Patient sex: F
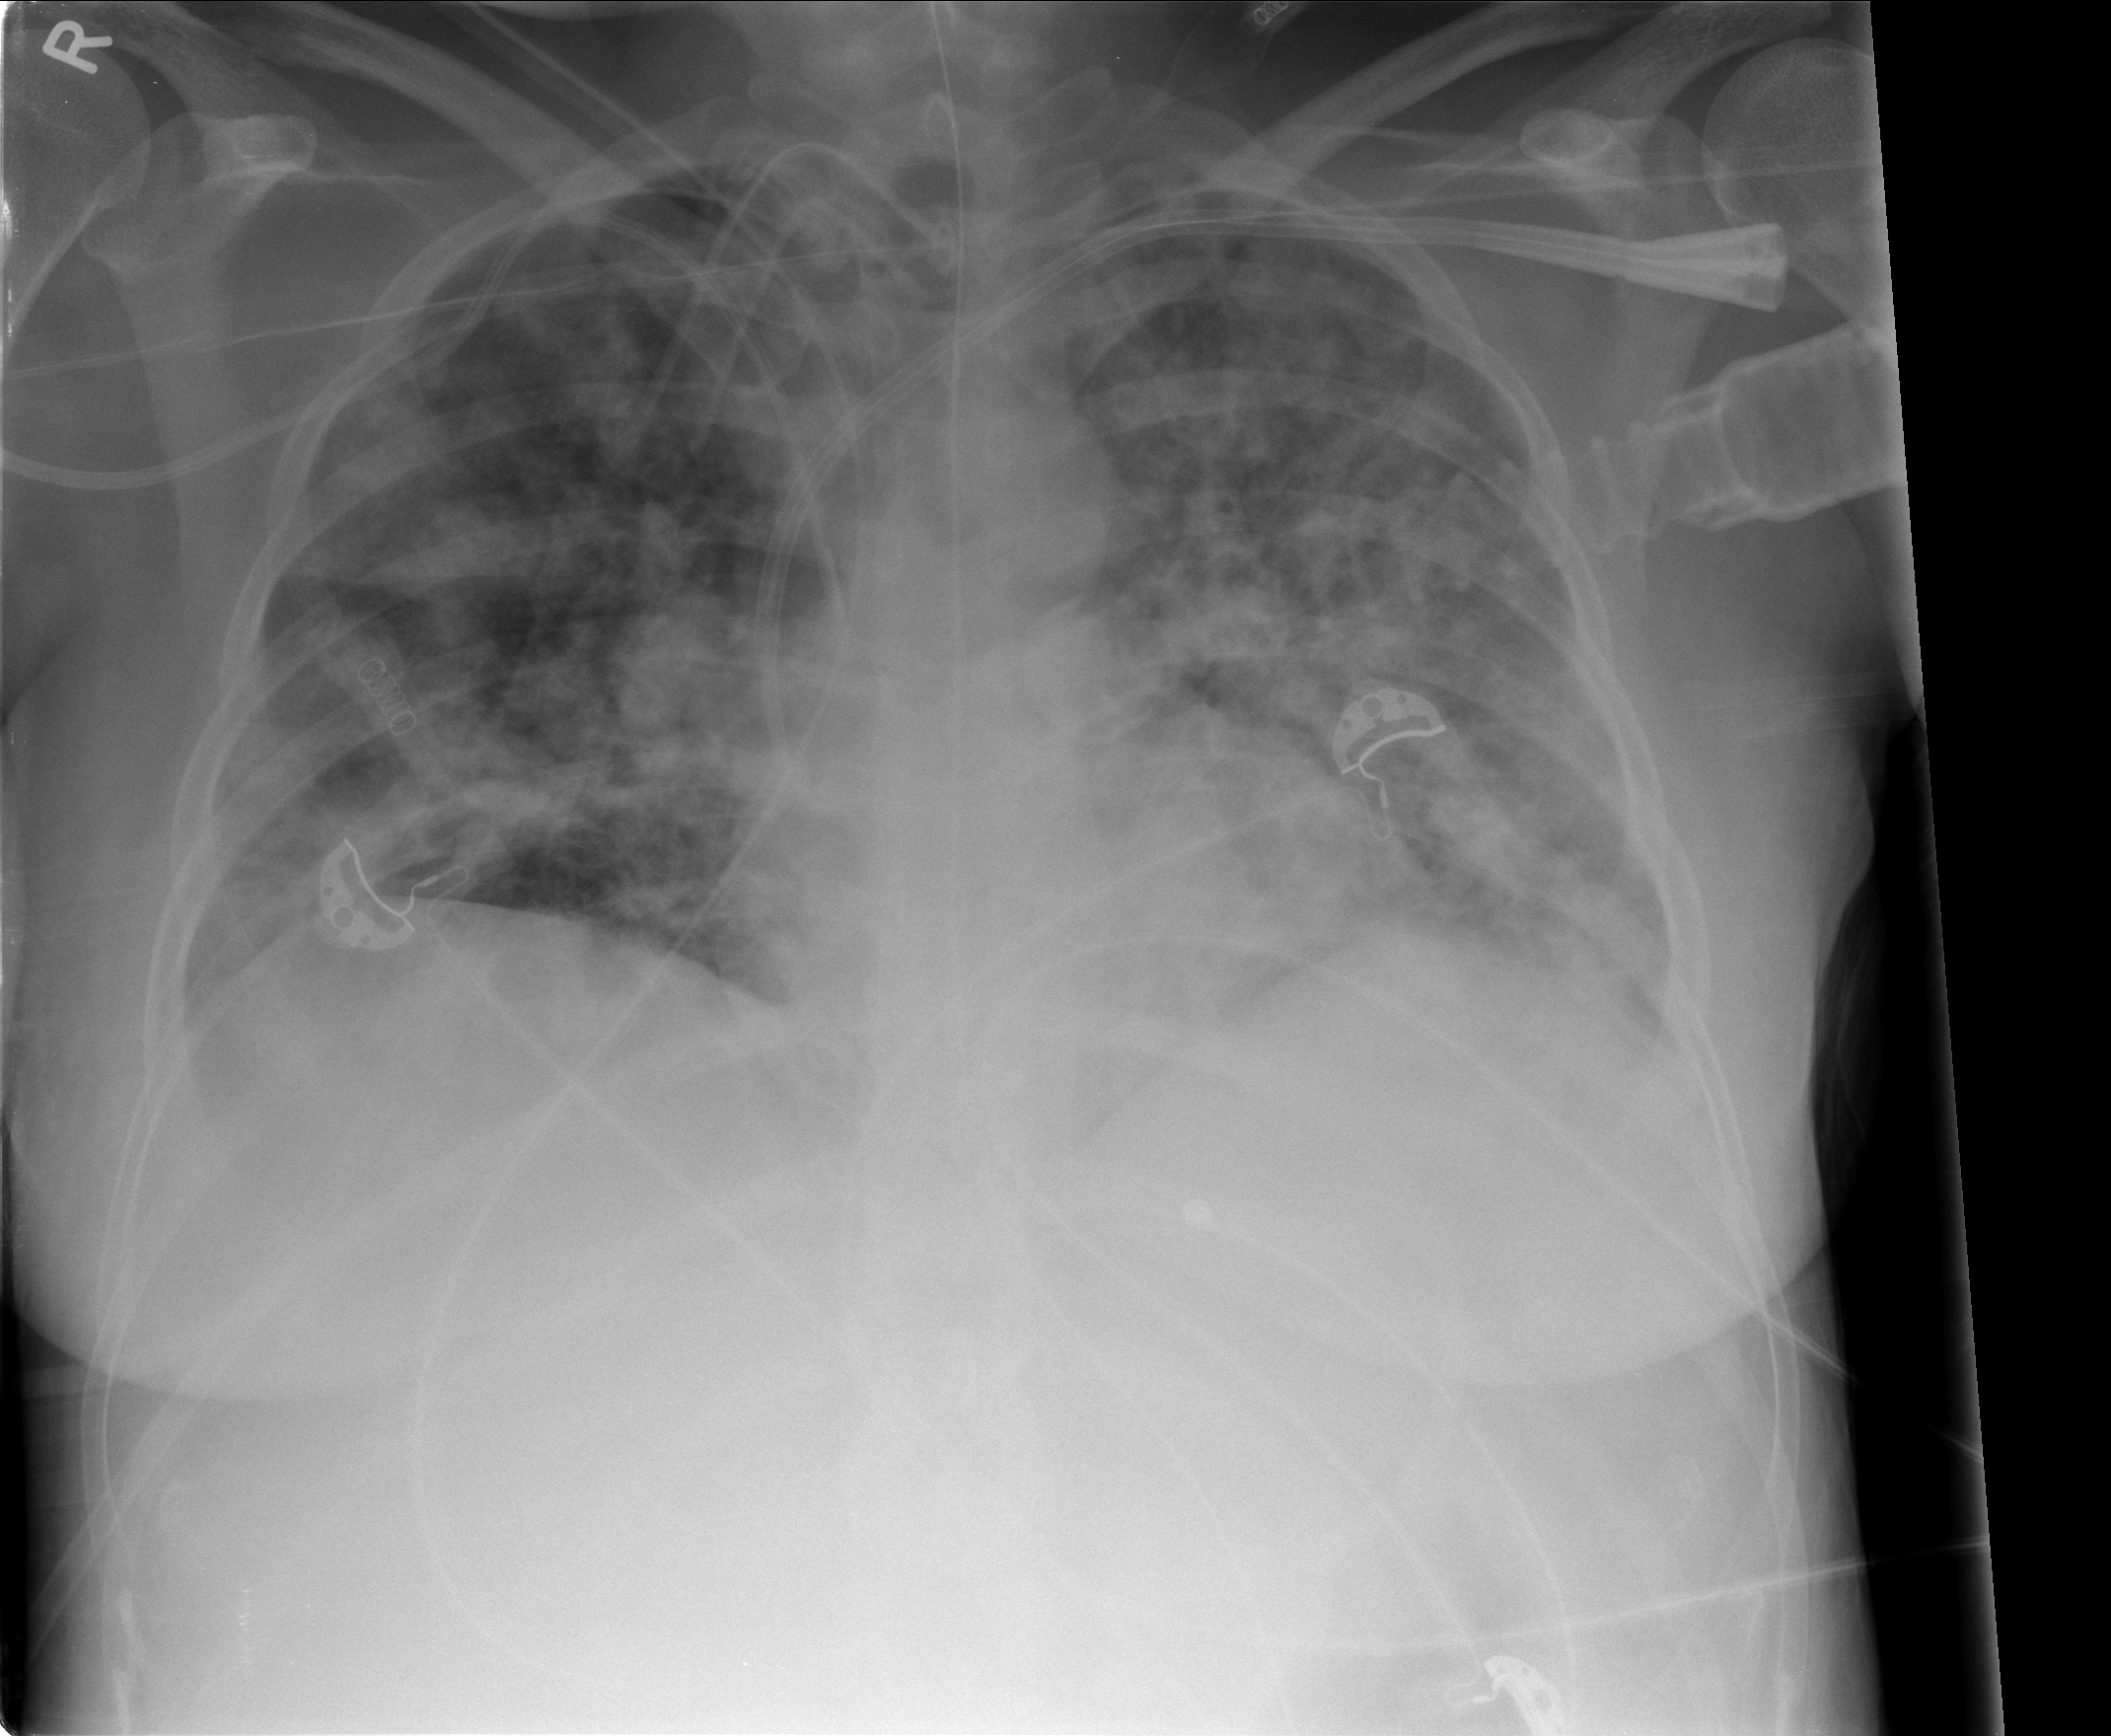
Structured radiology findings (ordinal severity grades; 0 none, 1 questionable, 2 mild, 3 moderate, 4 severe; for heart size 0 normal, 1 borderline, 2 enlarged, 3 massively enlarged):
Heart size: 0
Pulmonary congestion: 2
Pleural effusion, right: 0
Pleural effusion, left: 1
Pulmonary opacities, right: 4
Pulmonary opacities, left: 4
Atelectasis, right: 2
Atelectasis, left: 3